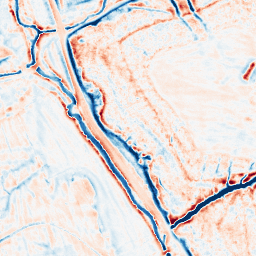
Category: edge_preserving
Decomposition family: bilateral
Decomposition parameters: d: 15
sigma_color: 75
sigma_space: 75
Upsampling method: quadratic
Upsampling parameters: scale: 2
Upsampling scale: 2